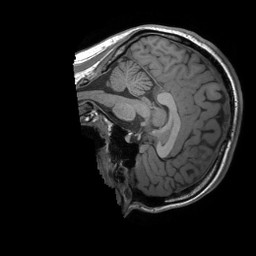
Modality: T1w
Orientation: sagittal
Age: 25
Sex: female